Aerial crown-view tile of a tropical tree (Barro Colorado Island, Panama), acquired 20250317:
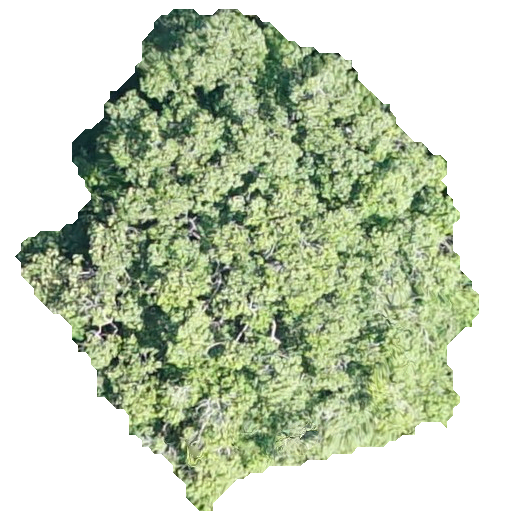
Species: Ocotea leptobotra
GBIF accepted scientific name: Ocotea leptobotra
Crown area: 218.301 m²